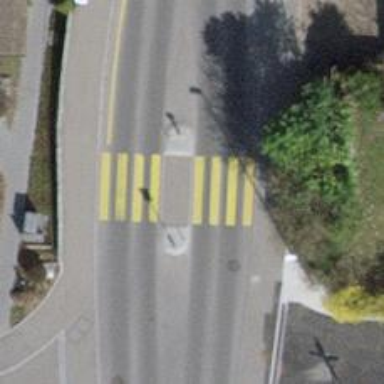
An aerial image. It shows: Kerb barrier.